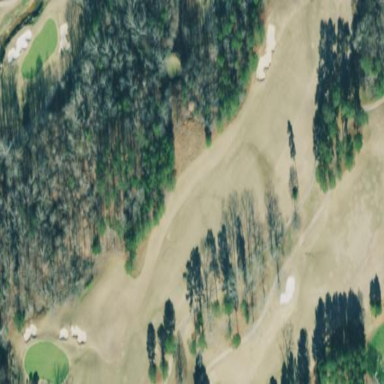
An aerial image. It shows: Golf fairway surrounded by grass.